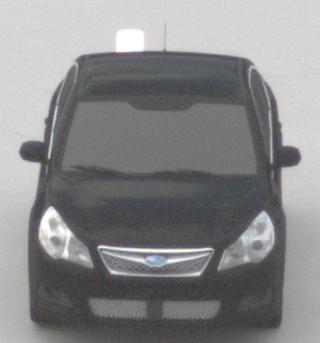
Make: Subaru
Model: Legacy 2.0R
Detailed model: Legacy (IV) Limousine
Model produced from: 2007/09
Model produced until: 2008/10
Doors: 4
Color: black
Road condition: dry road
Daytime: midday
Contrast: low contrast